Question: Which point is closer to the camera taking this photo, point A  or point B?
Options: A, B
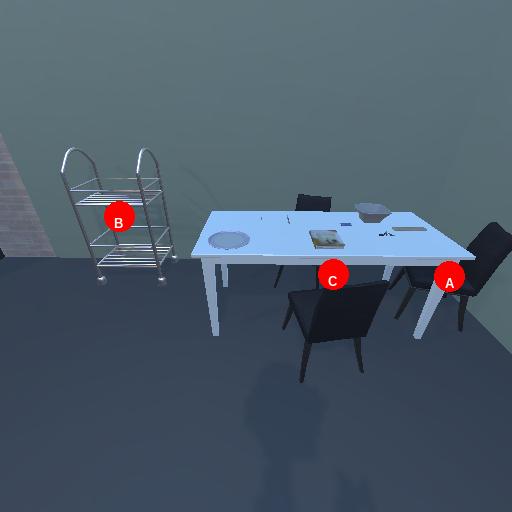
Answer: A